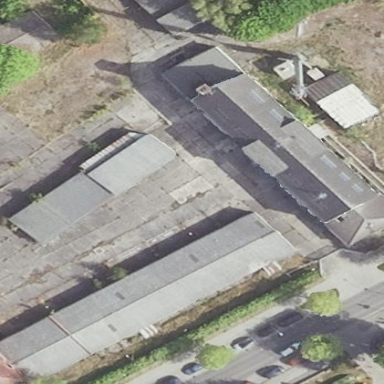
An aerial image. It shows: Group of garages.